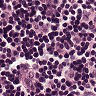
Metastatic tissue present: no